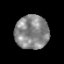
Tissue: prostate
Cell type: Fibroblasts
Senescence score: 0.3308
Nuclear area (px): 1112
Mean DAPI intensity: 135.763